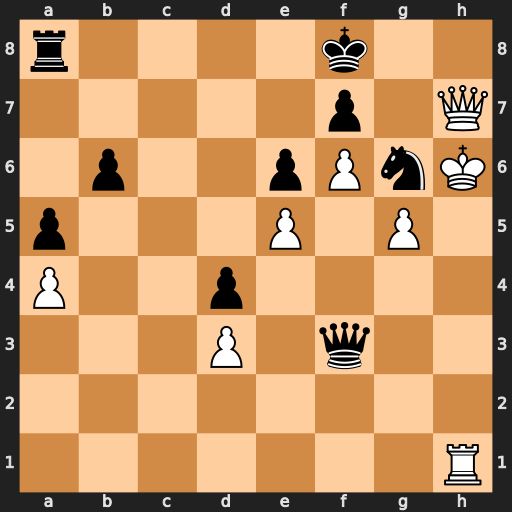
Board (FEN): r4k2/5p1Q/1p2pPnK/p3P1P1/P2p4/3P1q2/8/7R
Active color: w
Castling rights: -
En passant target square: -
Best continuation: Qg7+ Ke8 Qg8+ Nf8 Kg7